Question: I have an existing model with multiple levels of inheritence with several of the intermediate classes being abstract. The model looks fine, but when trying to create the database I get the error:
> Problem in mapping fragments starting at lines 13, 20:Two entities with different keys are mapped to the same row. Ensure these two mapping fragments do not map two groups of entities with different keys to the same group of rows.
Here's the simplest code I could write to reproduce the error. If I make 'Pet' concrete, the problem goes away. What I can I do to allow multiple abstract classes in my hierarchy?
'''
public abstract class Animal
{
public int Id { get; set; }
}
public abstract class Pet : Animal
{
public string Name { get; set; }
}
public class Fish : Pet
{
public bool IsFreshwater { get; set; }
}
public class Dog : Pet
{
public bool IsNeutered { get; set; }
}
public class Person : Animal
{
public Pet MyPet { get; set; }
}
public class PersonContext : DbContext
{
public DbSet<Person> People { get; set; }
}
[TestFixture]
public class AnimalTests
{
[Test]
public void CanCreateDatabase()
{
Database.SetInitializer(new DropCreateDatabaseAlways<PersonContext>());
using (var context = new PersonContext())
{
Assert.AreEqual(0, context.People.Count());//fails here
}
}
}
'''
Update. Here's a KDiff snap of the differences in the generated .edmx file. The file on the left is my original code that fails and on the right is what is generated when I include a 'DbSet<Pet>' in my DbContext.

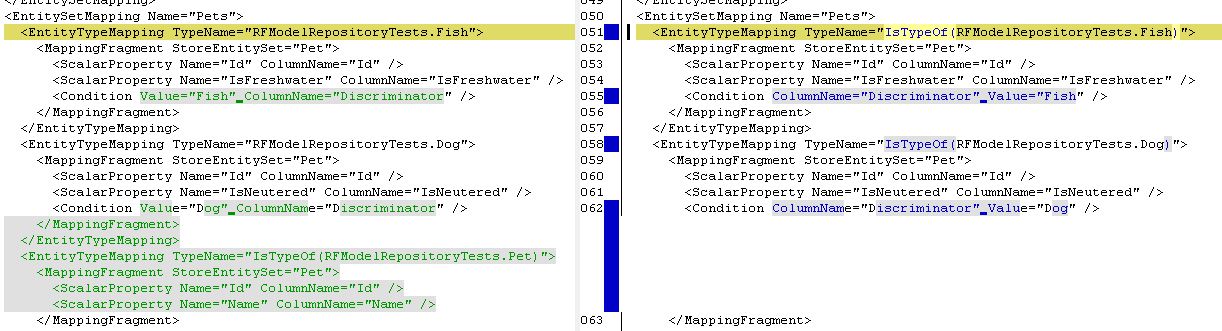
Answer: You need to add Pets to your context:
'''
// Table-per-class (TPC)
public class PersonContext : DbContext
{
public PersonContext()
{
}
public DbSet<Person> People { get; set; }
public DbSet<Pet> Pets { get; set; }
}
'''
Edit: I just saw your comment where you stated you wanted table by hierarchy inheritance. Your problem, then, is that your DbSet is not typed properly - you want a single DbSet using the base type:
'''
// Table-per-hierarchy (TPH)
public class PersonContext : DbContext
{
public PersonContext()
{
}
public DbSet<Animal> Animals { get; set; }
}
'''